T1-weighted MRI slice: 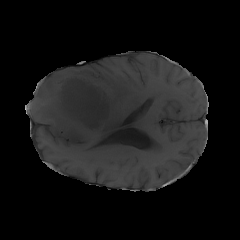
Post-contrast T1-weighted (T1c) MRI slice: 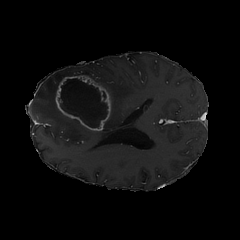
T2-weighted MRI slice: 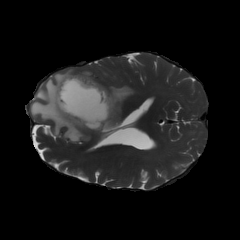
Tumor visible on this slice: yes